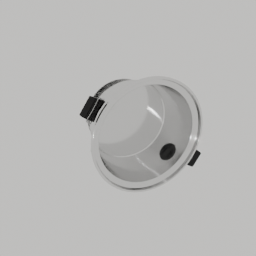
Label: appliances